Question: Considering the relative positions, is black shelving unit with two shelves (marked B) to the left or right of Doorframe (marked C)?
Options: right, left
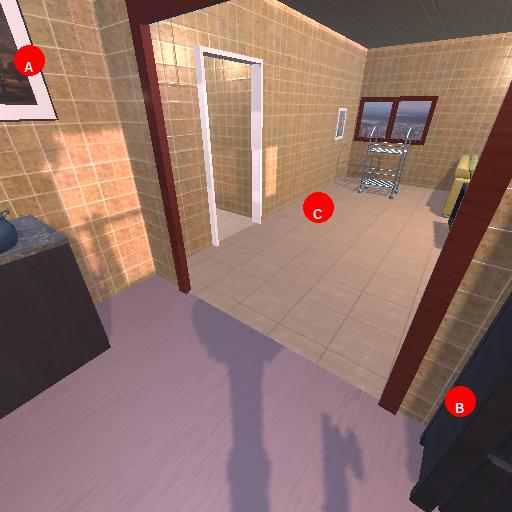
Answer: right